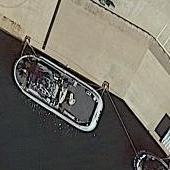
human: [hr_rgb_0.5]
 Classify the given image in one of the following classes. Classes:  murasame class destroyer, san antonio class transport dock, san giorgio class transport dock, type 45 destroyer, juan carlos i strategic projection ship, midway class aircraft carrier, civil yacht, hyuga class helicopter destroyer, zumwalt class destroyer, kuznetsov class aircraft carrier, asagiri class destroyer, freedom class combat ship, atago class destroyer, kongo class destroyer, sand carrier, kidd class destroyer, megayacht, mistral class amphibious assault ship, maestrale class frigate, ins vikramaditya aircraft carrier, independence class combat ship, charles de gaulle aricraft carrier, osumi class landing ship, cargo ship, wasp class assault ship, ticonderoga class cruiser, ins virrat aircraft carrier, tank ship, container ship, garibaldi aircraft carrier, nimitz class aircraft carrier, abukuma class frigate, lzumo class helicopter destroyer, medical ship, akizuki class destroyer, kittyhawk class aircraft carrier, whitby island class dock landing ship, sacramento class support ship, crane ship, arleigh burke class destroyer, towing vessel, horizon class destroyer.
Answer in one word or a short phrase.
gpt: Towing vessel